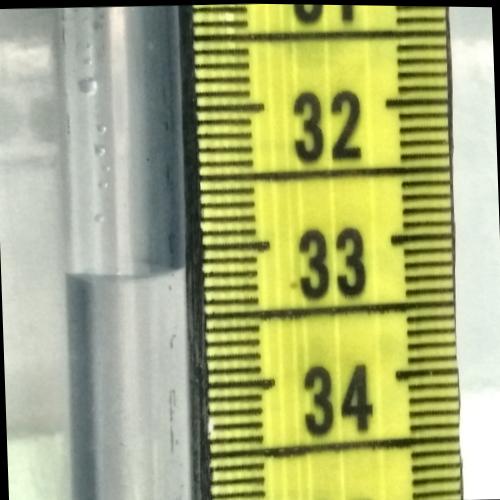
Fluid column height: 33.2 cm